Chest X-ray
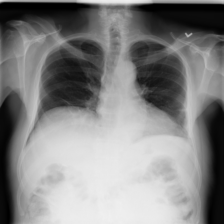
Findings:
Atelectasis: positive
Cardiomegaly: negative
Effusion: negative
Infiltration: negative
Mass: negative
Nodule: negative
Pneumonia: negative
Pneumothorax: negative
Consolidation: negative
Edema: negative
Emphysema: negative
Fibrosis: negative
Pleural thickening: negative
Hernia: negative